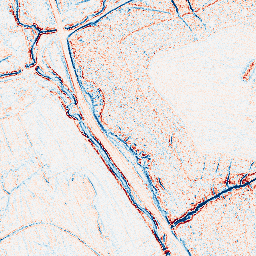
Category: edge_preserving
Decomposition family: bilateral
Decomposition parameters: d: 5
sigma_color: 25
sigma_space: 100
Upsampling method: sinc_hamming
Upsampling parameters: scale: 2
kernel_size: 16
Upsampling scale: 2